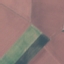
Label: AnnualCrop